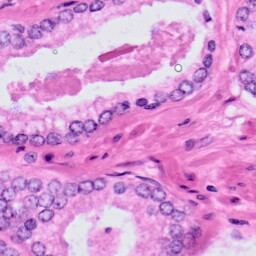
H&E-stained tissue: Prostate